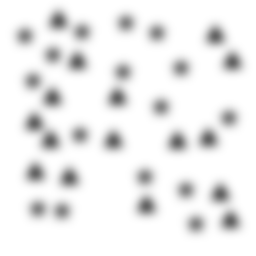
Squares: 0
Triangles: 16
Stars: 16
Total shapes: 32